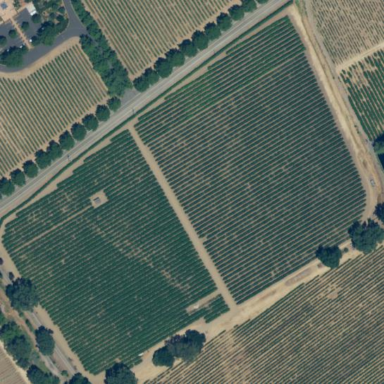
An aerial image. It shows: Vineyard where grapes are grown.